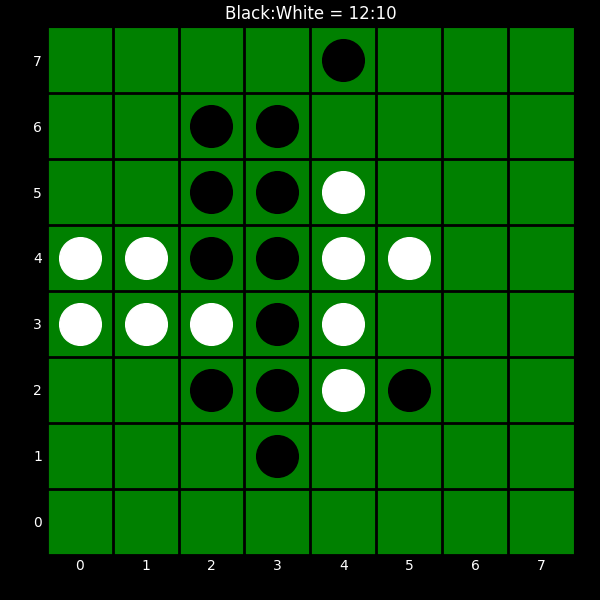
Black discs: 12
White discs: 10